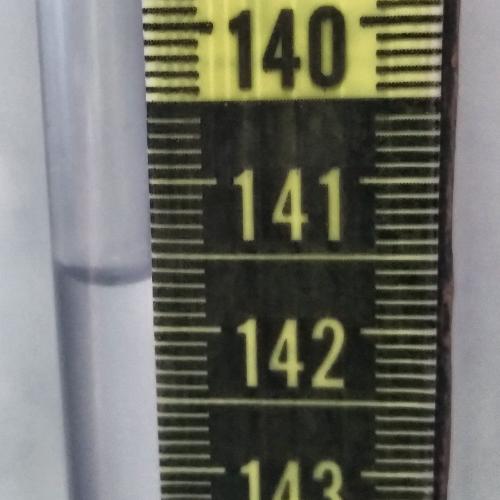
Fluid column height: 141.7 cm